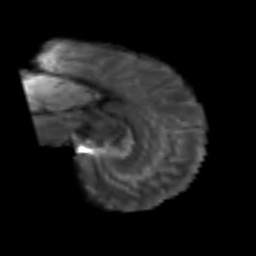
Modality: T2w
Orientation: sagittal
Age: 53
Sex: male
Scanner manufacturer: siemens
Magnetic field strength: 3 T
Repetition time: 6.1 s
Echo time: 0.101 s